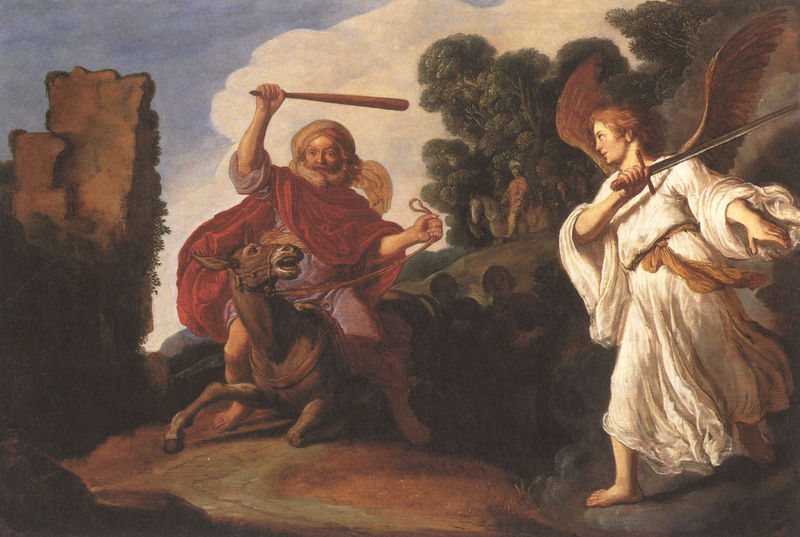
Titel: Balaams Esel
Künstler: Pieter Lastman
Institution: New York, Richard L. Feigen & Co
Schlagwörter: flügel, gemälde, mann, weiß, bäume, bewegung, rot, wolke, leute, bibel, bildnis, gewand, wald, esel, pferd, reiter, engel, reiten, zuschauer, gewalt, könig, barfuss, ruine, burg, knüppel, schwert, prügeln, schlagstock, strafe, jagd, gerechtigkeit, hintergund, mittelalter, schlagen, erzengel, christentum, prügel, befreiung, aggression, baseballschläger, verteibung, esel schlagen